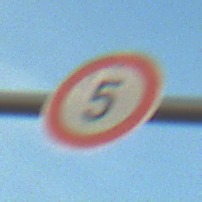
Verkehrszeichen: Geschwindigkeit5
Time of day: SunriseSunset
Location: Outdoor (Nature)
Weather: PartlyCloudy
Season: NotSpecified
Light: Natural